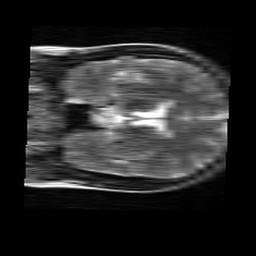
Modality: T2w
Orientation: coronal
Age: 22
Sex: female
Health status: healthy
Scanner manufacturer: siemens
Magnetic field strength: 3 T
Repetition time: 4.01 s
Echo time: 0.116 s